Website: walmart
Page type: address-validator
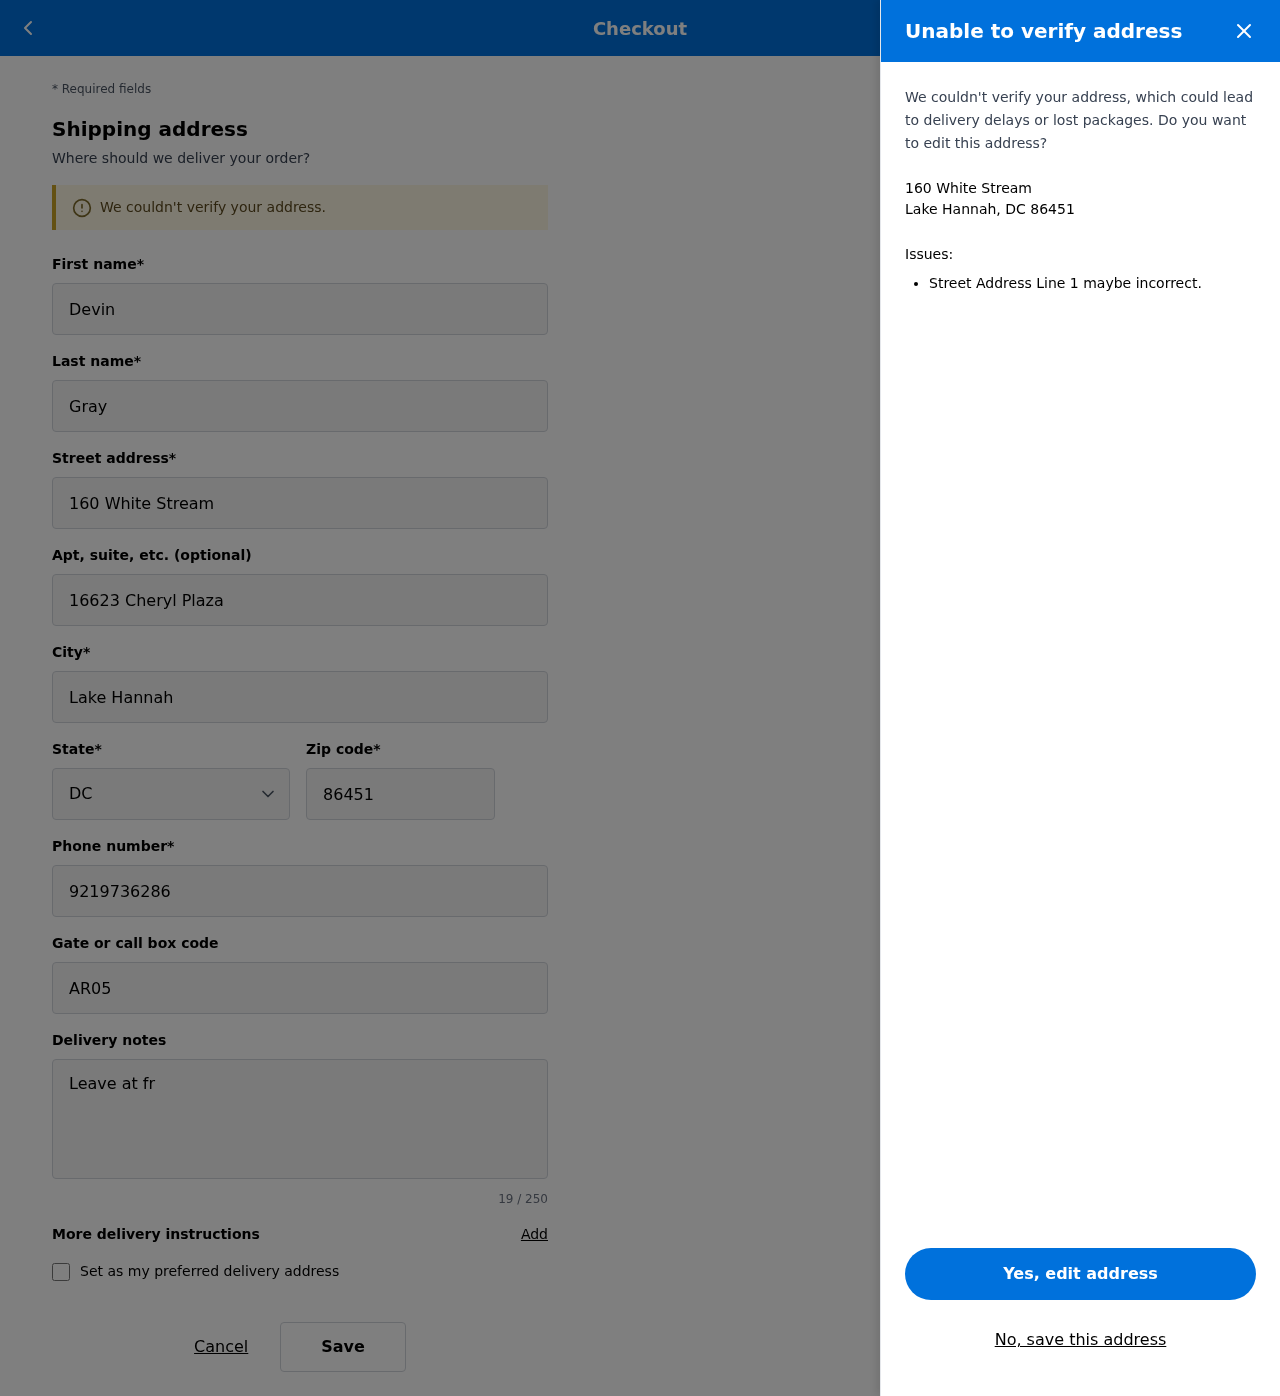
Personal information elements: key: PII_CITY_STATE_ZIP
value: Lake Hannah, DC 86451
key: PII_DELIVERY_INSTRUCTIONS
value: Leave at front door
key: PII_STATE_ABBR
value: DC
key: PII_STREET
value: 160 White Stream
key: PII_FIRSTNAME
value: Devin
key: PII_LASTNAME
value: Gray
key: PII_STREET2
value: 16623 Cheryl Plaza
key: PII_CITY
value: Lake Hannah
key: PII_POSTCODE
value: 86451
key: PII_PHONE
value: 9219736286
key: PII_SECURITY_CODE
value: AR05